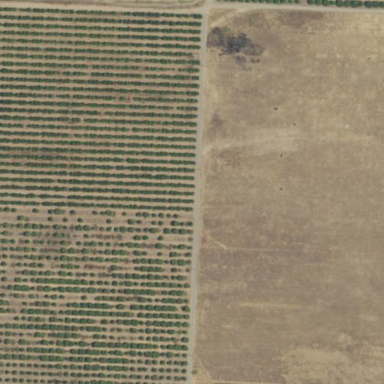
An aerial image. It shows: Orange orchard with rows of vibrant orange trees.